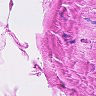
Metastatic tissue present: no